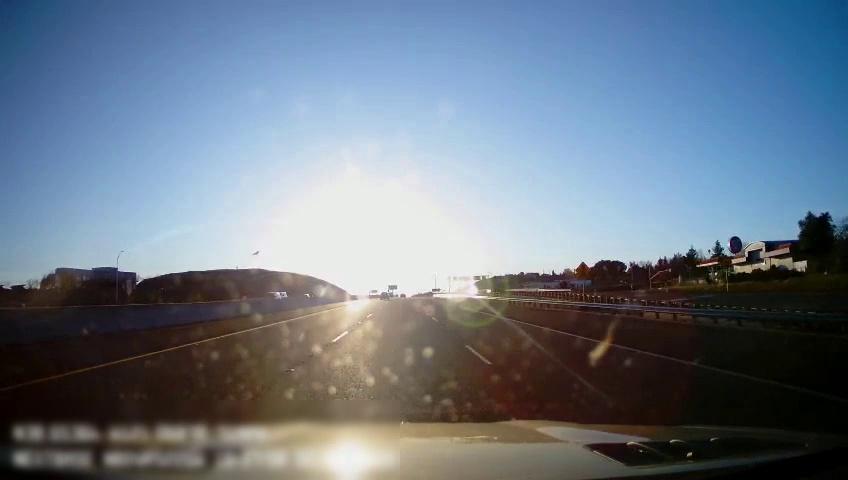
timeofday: Day
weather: Sunny
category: Drivable Space
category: Vehicles | SUV
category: Vehicles | Car
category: Lanes | Current Lane
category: Lanes | Current Lane
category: Lanes | Alternate Lane
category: Lanes | Alternate Lane
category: Traffic | Signs